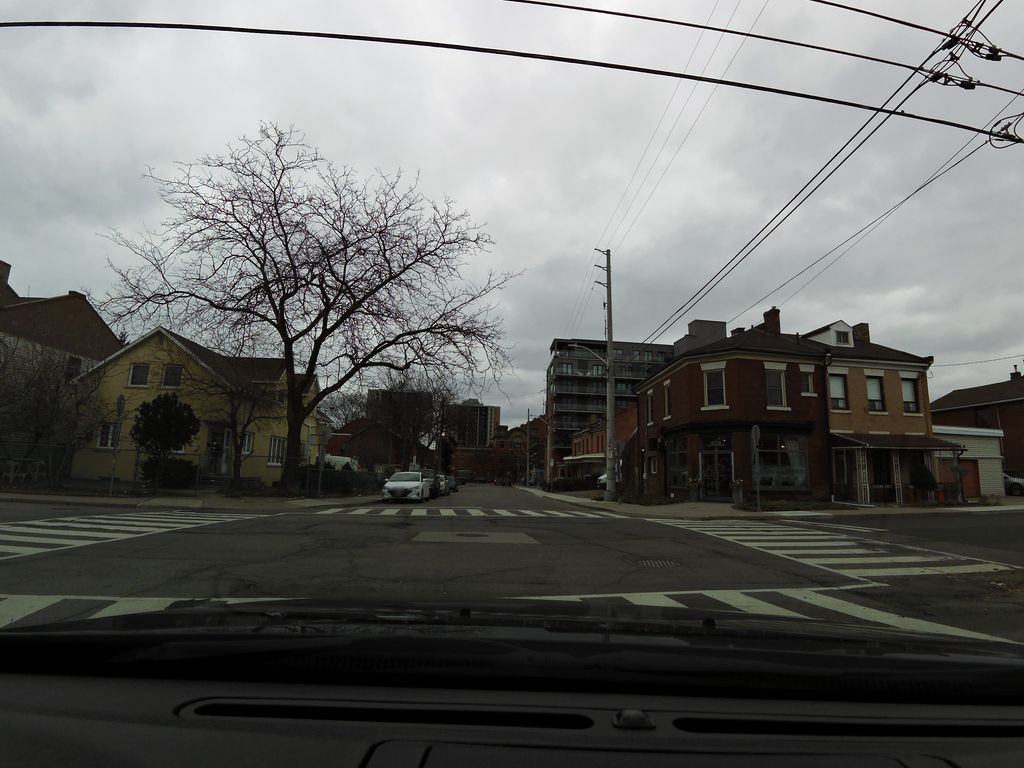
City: hamilton